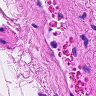
Metastatic tissue present: no